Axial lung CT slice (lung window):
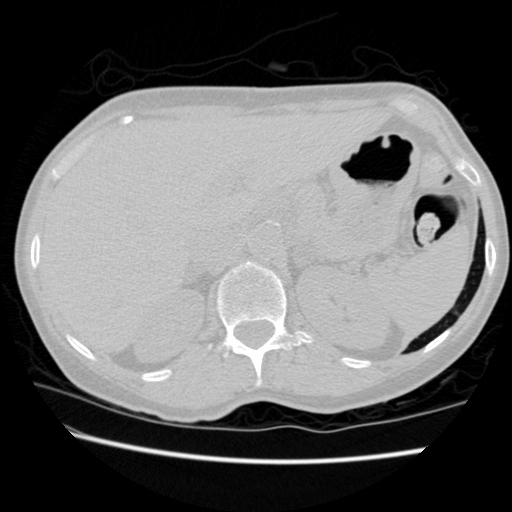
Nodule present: no